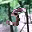
Label: 5